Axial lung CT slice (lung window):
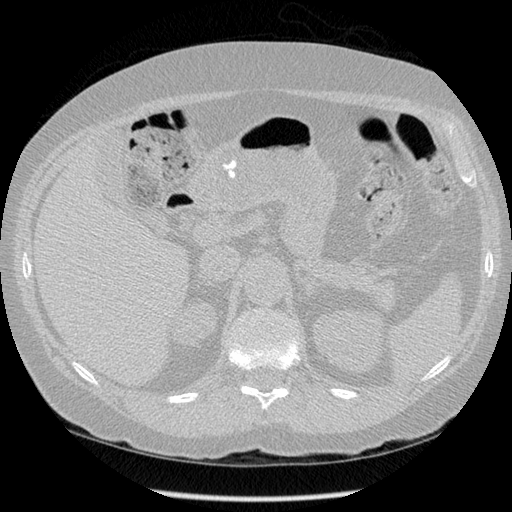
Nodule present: no